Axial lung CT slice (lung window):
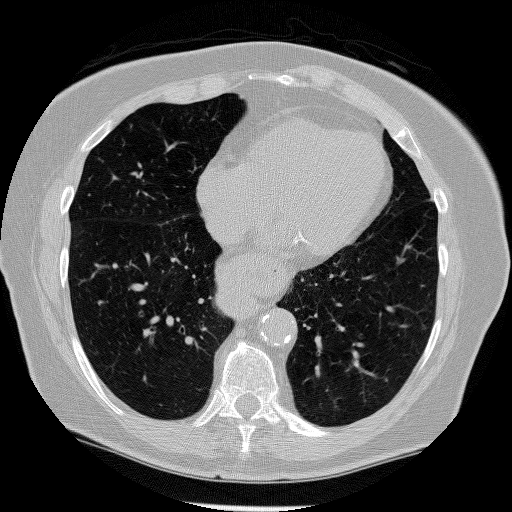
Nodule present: no